Field crop: maize
Growth stage: 2
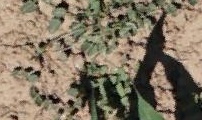
Species: convolvulus